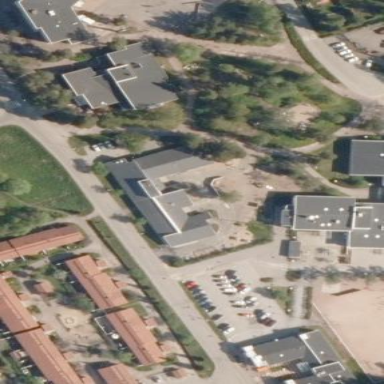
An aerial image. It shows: Kindergarten building.